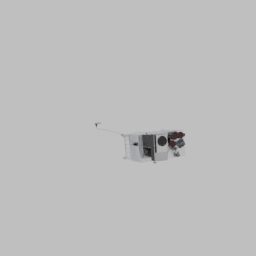
Label: appliances